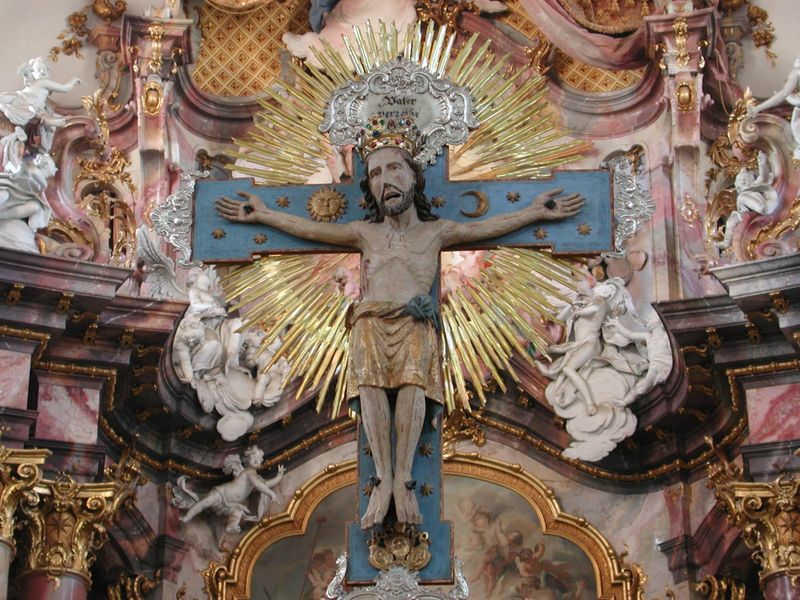
Titel: Kreuzaltar
Künstler: Johann Michael Feichtmayr
Standort: Ottobeuren, Klosterkirche (EU - D - Bayern)
Schlagwörter: blau, bunt, barock, kirche, sonne, gold, krone, engel, detail, inschrift, stuck, deutsch, innenansicht, nägel, mond, kreuz, strahlen, sterne, altar, christus, jesus, jesus christus, kreuzigung, mittelalter, religiös, kruzifix, putten, gekreuzigt, sakral, altarbild, erlösung, martyrium, strahlenkranz, kruzifixus, kreuzbalken, jesus am kreuz, vater verzeih